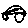
Label: car